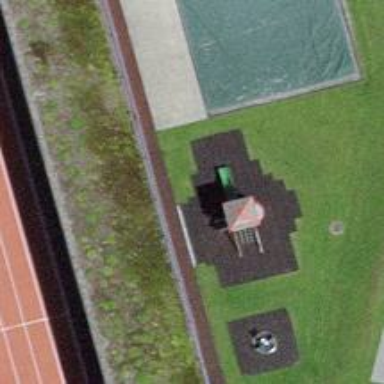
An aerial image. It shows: Playground with playhouse.